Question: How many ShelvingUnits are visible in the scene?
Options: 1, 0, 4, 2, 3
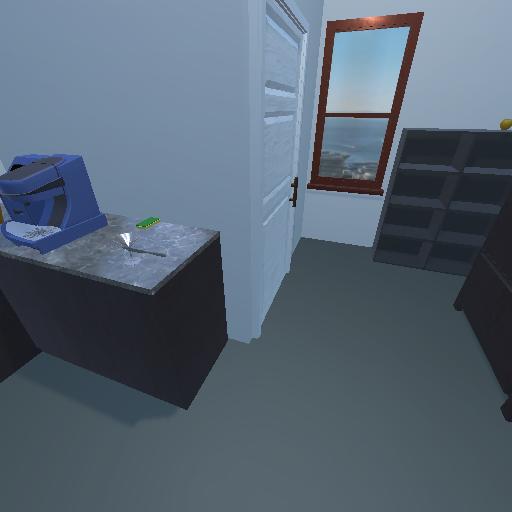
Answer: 1